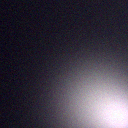
Screen state: off